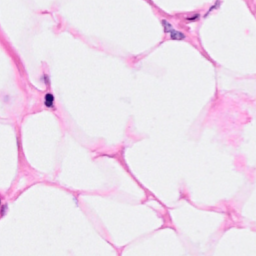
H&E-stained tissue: Breast